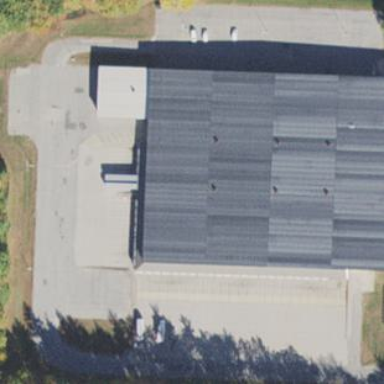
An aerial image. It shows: Paved parking area.